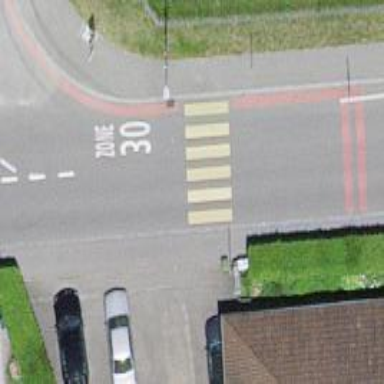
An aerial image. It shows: Zebra crossing on the road.